Aerial crown-view tile of a tropical tree (Barro Colorado Island, Panama), acquired 20250915:
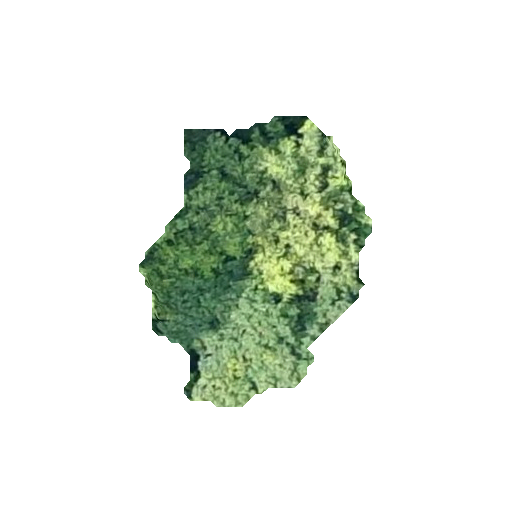
Species: Trichilia tuberculata
GBIF accepted scientific name: Trichilia tuberculata
Crown area: 65.871 m²